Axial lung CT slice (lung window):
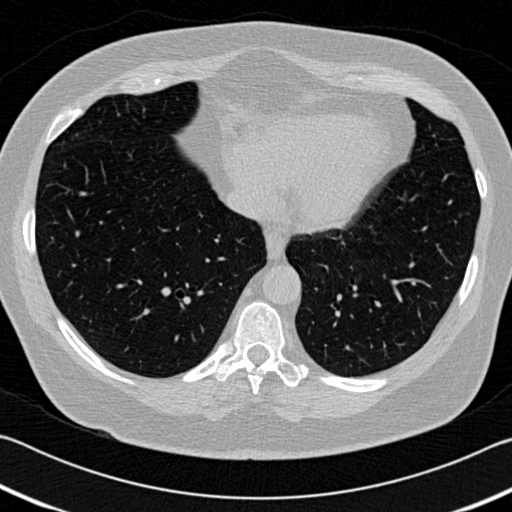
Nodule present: no